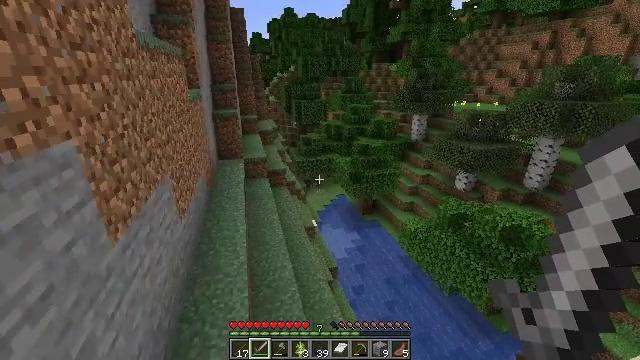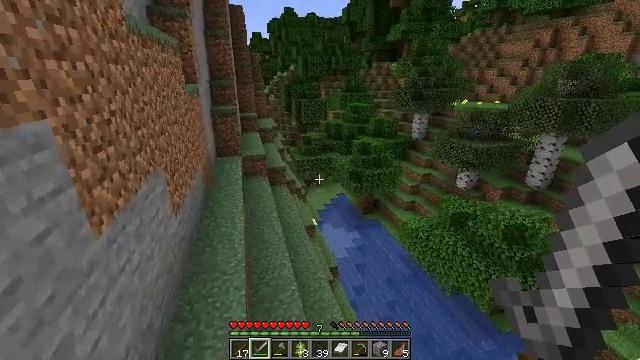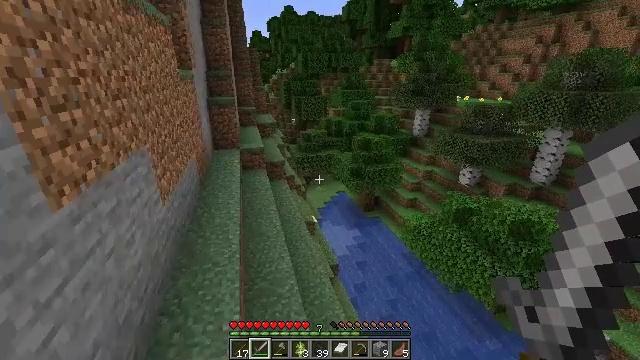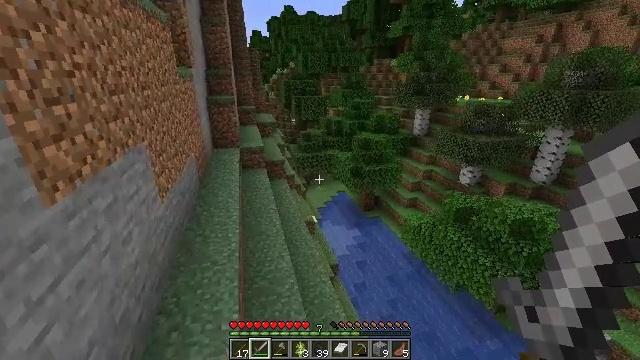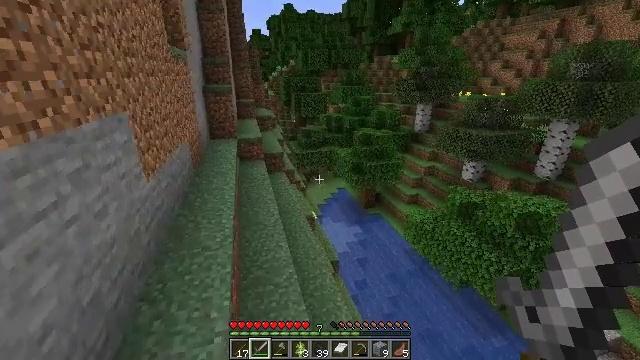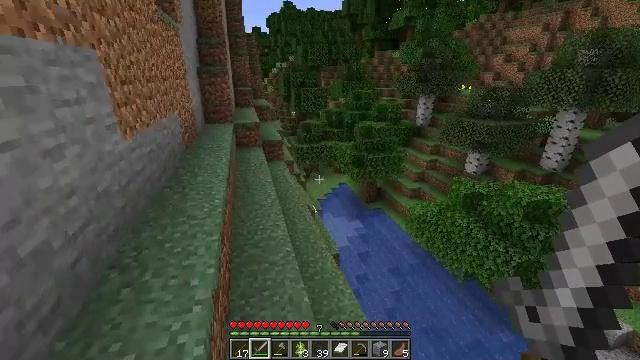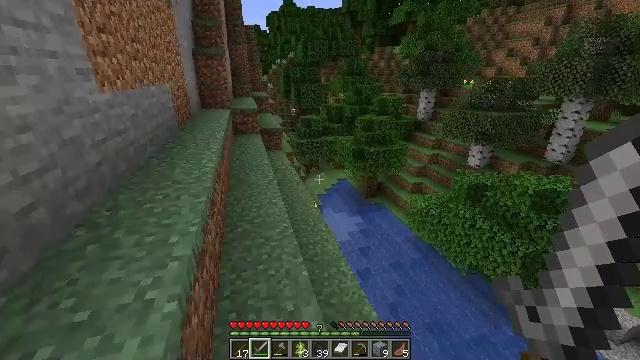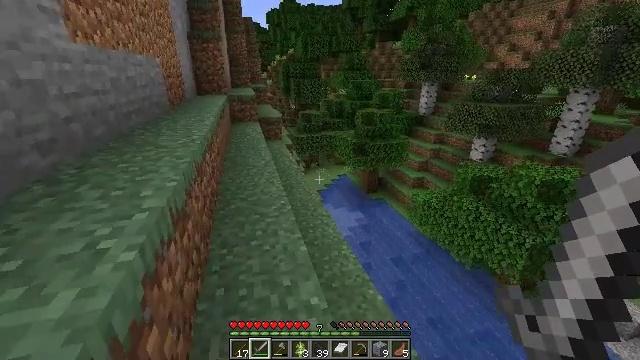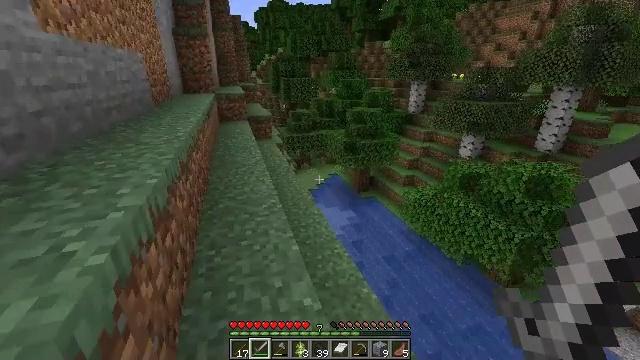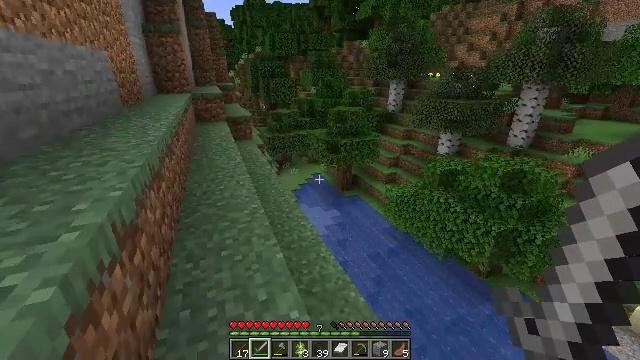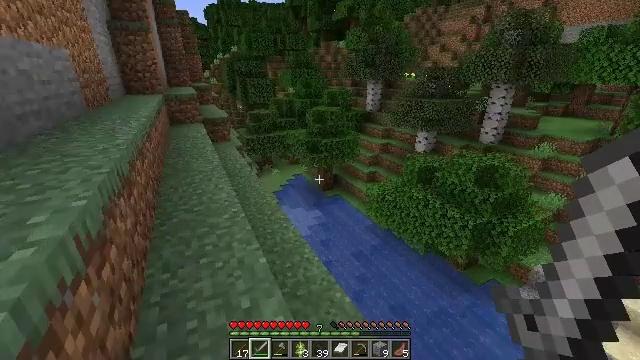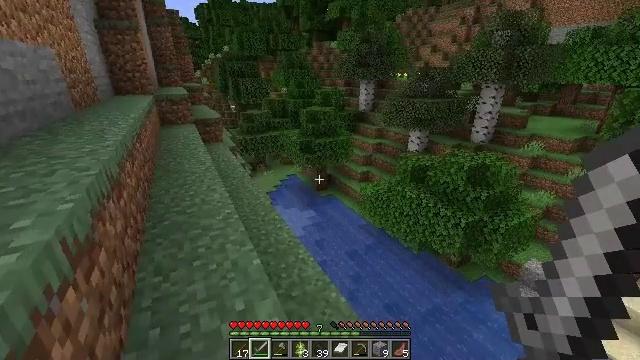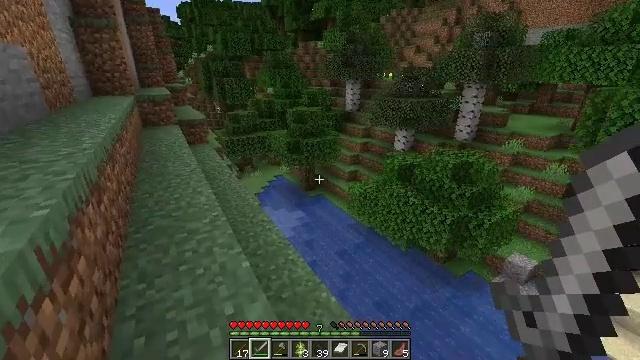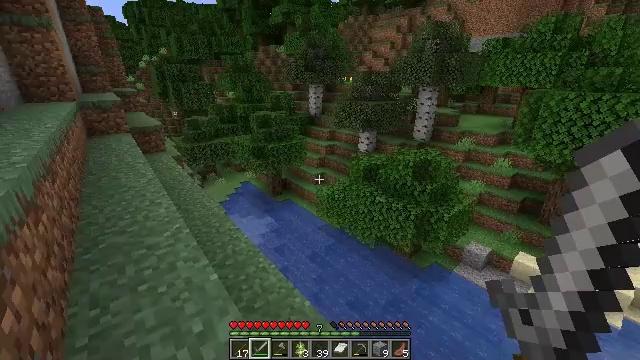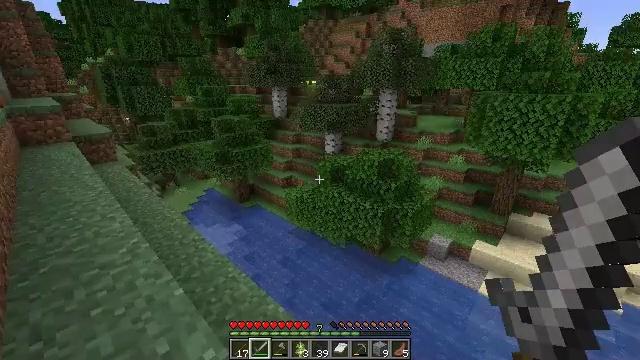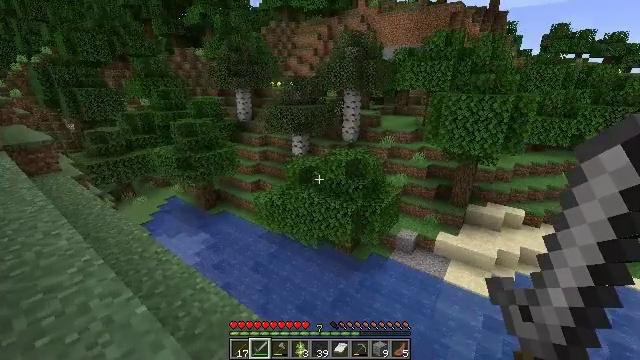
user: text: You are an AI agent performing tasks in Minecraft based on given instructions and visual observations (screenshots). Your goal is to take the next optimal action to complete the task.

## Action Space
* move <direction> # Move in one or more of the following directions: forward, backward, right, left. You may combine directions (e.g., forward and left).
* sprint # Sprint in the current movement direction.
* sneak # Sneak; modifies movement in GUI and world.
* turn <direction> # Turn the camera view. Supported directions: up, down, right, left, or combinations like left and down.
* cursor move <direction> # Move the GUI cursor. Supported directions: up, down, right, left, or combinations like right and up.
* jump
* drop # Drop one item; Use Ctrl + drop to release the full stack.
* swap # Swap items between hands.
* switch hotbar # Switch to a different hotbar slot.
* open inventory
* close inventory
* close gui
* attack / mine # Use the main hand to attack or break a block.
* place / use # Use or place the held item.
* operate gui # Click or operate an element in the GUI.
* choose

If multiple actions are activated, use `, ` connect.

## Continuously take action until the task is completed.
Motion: motion action
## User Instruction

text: Mine oak leaves.
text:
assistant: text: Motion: move forward
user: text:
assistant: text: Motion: move forward
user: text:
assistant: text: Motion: move forward
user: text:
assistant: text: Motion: no_op
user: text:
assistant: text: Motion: no_op
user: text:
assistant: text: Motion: no_op
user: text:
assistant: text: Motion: no_op
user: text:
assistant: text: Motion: turn right
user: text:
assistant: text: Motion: turn right
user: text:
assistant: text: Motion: turn right
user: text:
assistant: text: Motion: turn right
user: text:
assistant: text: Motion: turn right
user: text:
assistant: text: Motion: turn right
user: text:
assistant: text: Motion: turn right
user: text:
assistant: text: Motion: turn right
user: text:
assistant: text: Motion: turn right
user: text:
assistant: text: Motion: turn right
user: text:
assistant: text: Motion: turn right
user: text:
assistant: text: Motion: turn right
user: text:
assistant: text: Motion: turn right
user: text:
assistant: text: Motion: turn right
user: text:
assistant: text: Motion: turn right
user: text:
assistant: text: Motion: no_op
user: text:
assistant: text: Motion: no_op
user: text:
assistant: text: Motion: no_op
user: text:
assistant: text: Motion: no_op
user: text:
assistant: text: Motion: turn right
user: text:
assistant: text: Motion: turn right
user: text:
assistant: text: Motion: no_op
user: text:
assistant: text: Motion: no_op